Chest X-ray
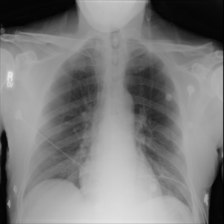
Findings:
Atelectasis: negative
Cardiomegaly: negative
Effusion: negative
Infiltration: negative
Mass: negative
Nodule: negative
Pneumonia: negative
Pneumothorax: negative
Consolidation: negative
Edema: negative
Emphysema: negative
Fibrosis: negative
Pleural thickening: negative
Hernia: negative